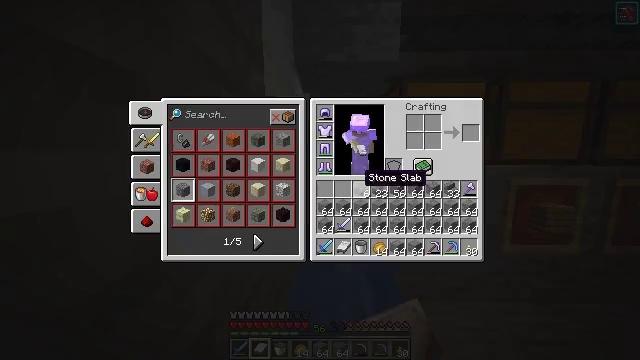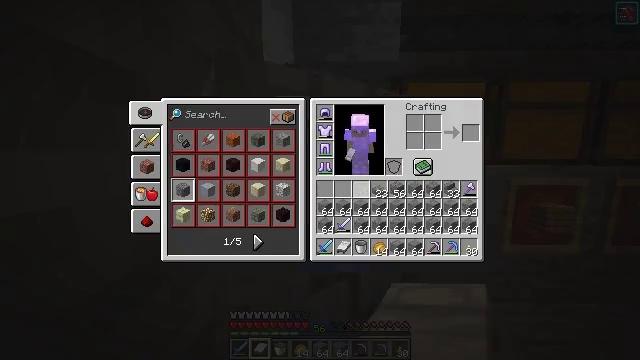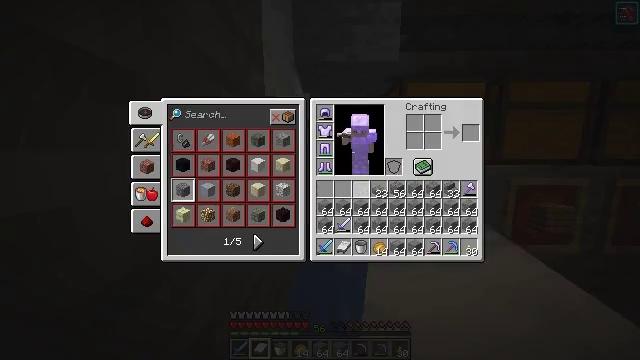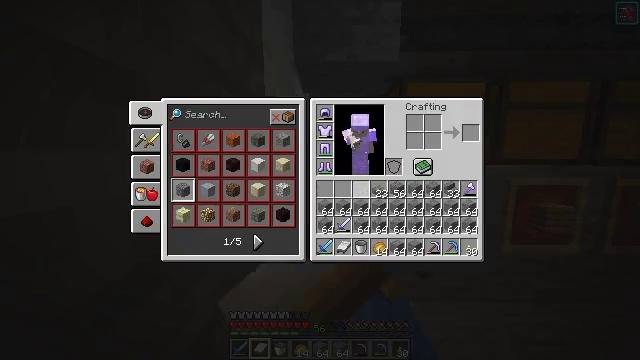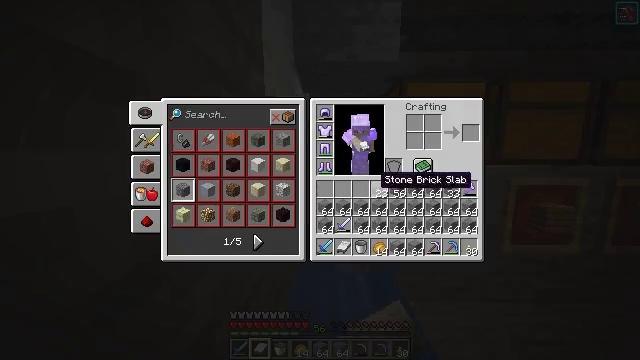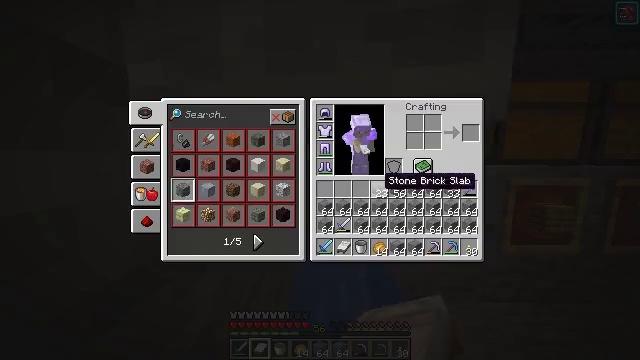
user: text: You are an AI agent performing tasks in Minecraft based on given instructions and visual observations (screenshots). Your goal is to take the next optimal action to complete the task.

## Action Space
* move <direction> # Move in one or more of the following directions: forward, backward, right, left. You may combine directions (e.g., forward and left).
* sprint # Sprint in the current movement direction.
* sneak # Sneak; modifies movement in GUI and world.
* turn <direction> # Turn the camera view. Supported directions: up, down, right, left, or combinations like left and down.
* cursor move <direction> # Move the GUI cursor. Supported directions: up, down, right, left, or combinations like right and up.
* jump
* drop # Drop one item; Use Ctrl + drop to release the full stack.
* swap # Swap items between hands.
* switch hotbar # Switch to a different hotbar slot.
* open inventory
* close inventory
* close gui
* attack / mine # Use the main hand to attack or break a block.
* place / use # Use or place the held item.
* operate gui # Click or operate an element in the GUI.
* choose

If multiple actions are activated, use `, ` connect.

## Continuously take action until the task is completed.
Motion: motion action
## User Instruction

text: Drop a stone slab.
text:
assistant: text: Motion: sprint, drop, open gui
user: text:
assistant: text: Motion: sprint, drop
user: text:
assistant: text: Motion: sprint, drop
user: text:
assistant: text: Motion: sprint, cursor move right
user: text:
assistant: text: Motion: sprint
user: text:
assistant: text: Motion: sprint, drop